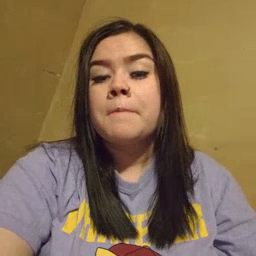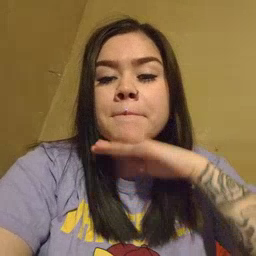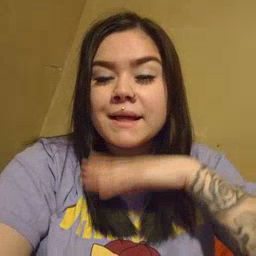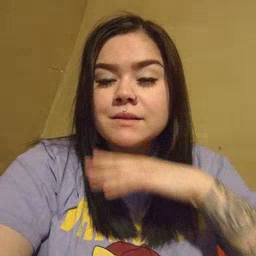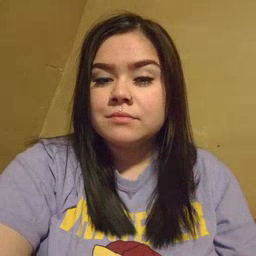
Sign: pig